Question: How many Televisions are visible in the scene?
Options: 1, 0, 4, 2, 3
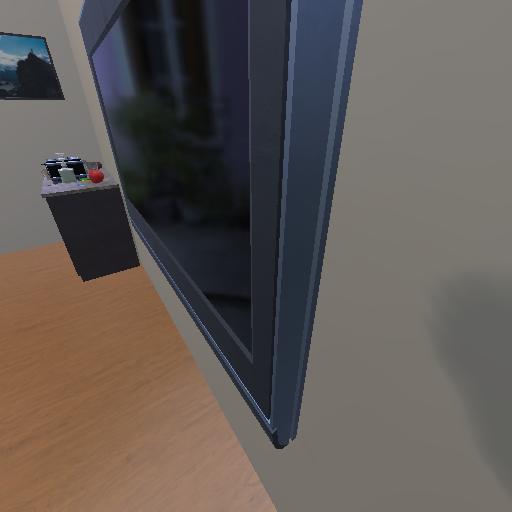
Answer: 1